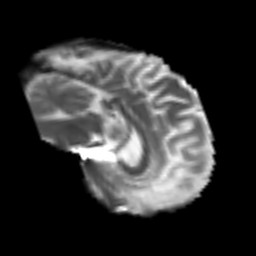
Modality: T2w
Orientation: sagittal
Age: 49
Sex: female
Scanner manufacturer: siemens
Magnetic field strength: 3 T
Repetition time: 4.987 s
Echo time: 0.0792 s